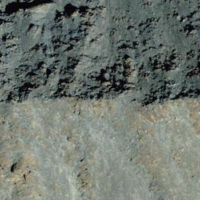
EUNIS habitat code: 31
Species observed at this site:
Rhododendron ferrugineum
Marmota marmota
Saxifraga paniculata
Amelanchier ovalis
Cepaea hortensis
Helix pomatia
Vaccinium myrtillus
Chiasmia clathrata
Apis mellifera
Pinguicula alpina
Lumbricus terrestris
Ichthyosaura alpestris
Cuculus canorus
Silene acaulis
Botrychium lunaria
Clinopodium alpinum
Alnus alnobetula
Corvus corax
Periparus ater
Kalmia procumbens
Carduus defloratus
Draba aizoides
Dryas octopetala
Dactylorhiza maculata
Lasiommata maera
Aix galericulata
Doronicum grandiflorum
Gaurotes virginea
Papilio machaon
Ajuga pyramidalis
Spatula clypeata
Cinclus cinclus
Lotus alpinus
Aquila chrysaetos
Callophrys rubi
Xanthorhoe ferrugata
Motacilla alba
Sciurus vulgaris
Gymnadenia rhellicani
Bombus lapidarius
Gentiana clusii
Anthus spinoletta
Lepus timidus
Plantago alpina
Prunella collaris
Gymnadenia conopsea
Pararge aegeria
Vulpes vulpes
Dactylorhiza viridis
Sempervivum montanum
Pica pica
Phyteuma orbiculare
Linaria cannabina
Geum montanum
Montifringilla nivalis
Zootoca vivipara
Viola calcarata
Fringilla coelebs
Lotus corniculatus
Ptyonoprogne rupestris
Gentiana verna
Carduus personata
Rumex alpinus
Bartsia alpina
Rosa pendulina